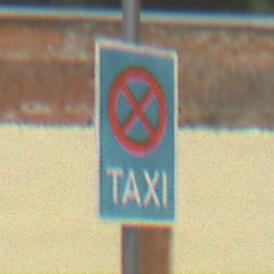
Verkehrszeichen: Taxenstand
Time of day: Midday
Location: Outdoor (Suburban)
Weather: PartlyCloudy
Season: NotSpecified
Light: Natural